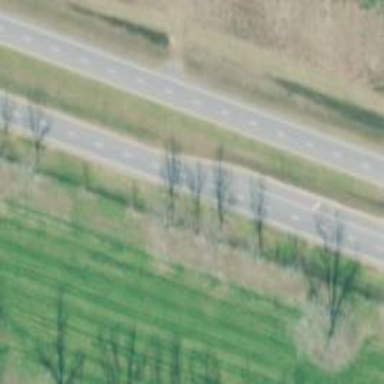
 designated as trunk highway. It is dual carriageway."